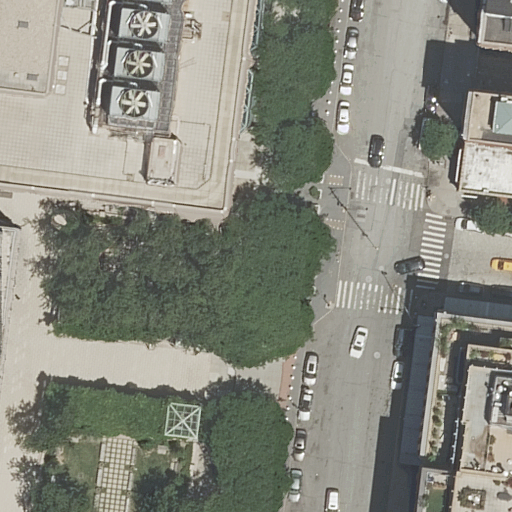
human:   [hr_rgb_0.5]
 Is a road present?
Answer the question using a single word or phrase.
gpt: yes

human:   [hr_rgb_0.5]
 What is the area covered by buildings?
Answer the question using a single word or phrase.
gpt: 744m2

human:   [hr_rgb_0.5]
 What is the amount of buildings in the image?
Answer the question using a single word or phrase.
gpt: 7

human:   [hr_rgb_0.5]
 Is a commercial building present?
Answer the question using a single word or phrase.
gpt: no

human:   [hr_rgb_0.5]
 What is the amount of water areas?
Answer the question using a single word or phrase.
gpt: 0

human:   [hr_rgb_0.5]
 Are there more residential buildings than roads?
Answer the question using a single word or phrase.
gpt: yes

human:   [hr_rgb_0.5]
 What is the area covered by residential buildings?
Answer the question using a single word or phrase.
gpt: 744m2

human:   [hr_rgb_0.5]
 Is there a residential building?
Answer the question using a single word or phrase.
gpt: yes

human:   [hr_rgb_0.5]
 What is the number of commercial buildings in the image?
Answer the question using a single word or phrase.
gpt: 0

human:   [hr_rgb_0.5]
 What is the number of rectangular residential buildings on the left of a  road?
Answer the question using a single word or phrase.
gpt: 1

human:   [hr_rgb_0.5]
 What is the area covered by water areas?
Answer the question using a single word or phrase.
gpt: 0m2

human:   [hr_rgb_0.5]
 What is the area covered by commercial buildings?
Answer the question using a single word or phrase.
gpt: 0m2

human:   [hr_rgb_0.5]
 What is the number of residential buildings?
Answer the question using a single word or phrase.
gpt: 7

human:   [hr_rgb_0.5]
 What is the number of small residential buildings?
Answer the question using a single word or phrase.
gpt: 6

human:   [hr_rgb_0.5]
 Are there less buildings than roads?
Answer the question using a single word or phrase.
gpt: no

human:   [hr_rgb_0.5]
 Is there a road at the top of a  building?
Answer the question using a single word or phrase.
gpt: yes

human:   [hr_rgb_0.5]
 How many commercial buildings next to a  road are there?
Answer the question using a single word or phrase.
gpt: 0

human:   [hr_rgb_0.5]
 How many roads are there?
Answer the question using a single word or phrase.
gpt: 4

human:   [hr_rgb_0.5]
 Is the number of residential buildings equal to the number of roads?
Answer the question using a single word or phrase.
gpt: no

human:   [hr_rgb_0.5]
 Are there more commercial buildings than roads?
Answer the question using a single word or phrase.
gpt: no

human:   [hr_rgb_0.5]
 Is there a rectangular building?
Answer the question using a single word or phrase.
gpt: yes

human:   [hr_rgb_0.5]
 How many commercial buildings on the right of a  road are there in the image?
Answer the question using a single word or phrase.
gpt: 0

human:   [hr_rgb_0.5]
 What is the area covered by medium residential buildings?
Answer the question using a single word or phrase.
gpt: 458m2

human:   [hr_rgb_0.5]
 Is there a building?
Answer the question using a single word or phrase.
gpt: yes

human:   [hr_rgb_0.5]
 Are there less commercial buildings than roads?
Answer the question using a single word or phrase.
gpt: yes

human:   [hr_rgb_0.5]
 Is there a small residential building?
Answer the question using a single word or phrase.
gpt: yes

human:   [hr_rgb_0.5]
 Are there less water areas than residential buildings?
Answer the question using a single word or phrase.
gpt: yes

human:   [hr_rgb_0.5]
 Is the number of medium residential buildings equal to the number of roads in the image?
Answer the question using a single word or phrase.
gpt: no

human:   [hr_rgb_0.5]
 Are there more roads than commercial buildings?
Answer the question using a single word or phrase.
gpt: yes

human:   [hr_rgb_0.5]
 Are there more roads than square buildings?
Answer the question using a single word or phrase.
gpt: yes

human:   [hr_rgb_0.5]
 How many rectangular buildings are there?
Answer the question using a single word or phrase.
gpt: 5

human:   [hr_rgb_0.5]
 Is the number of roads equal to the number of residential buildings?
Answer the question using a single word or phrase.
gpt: no

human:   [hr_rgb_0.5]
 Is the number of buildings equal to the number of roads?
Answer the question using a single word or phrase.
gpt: no

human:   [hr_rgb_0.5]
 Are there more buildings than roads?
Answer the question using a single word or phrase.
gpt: yes

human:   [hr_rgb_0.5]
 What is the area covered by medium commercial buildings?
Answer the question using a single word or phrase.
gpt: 0m2

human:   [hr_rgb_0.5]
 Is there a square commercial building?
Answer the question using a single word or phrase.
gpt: no

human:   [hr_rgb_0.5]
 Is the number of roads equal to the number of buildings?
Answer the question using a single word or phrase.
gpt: no

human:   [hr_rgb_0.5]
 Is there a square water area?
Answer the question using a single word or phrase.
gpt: no

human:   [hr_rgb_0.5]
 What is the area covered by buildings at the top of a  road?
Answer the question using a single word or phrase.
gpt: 252m2

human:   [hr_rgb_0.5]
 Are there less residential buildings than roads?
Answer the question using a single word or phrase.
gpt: no

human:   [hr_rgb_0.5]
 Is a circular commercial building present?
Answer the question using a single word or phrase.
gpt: no

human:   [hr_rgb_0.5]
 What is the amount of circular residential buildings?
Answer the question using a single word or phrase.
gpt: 0

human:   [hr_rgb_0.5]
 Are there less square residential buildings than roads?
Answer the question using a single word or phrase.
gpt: yes

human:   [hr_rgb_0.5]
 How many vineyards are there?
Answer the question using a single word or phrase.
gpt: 0

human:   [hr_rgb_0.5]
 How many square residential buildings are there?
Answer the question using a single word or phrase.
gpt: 0

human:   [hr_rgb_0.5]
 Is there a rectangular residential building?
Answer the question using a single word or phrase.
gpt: yes

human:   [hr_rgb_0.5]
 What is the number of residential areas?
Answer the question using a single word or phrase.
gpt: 0

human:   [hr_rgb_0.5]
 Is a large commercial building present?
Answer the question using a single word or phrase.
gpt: no

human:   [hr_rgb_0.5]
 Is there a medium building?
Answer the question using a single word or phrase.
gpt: yes

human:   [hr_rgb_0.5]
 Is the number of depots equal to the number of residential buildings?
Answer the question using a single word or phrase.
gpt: no

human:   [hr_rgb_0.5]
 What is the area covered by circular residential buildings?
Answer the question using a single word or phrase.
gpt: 0m2

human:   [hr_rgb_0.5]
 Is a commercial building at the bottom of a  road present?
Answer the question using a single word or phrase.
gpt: no

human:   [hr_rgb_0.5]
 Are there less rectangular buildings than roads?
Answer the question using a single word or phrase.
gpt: no

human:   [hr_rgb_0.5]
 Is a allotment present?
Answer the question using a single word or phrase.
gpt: no

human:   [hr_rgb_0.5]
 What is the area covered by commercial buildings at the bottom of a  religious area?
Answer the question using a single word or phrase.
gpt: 0m2

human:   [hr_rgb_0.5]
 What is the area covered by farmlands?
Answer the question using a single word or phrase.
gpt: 0m2

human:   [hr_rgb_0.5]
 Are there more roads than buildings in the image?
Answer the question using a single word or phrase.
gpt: no

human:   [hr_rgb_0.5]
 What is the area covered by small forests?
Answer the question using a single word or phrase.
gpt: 0m2

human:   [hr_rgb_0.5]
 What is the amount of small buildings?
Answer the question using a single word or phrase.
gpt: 6

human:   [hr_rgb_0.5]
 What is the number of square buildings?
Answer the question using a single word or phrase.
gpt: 0

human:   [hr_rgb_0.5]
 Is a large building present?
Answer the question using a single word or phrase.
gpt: no

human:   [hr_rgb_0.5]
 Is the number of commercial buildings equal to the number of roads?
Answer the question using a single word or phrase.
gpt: no

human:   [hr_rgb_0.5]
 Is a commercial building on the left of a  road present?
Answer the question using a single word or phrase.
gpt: no

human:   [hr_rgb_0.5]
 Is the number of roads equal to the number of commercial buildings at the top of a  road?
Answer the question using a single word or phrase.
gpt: no